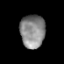
Tissue: prostate
Cell type: T cells
Senescence score: 0.351
Nuclear area (px): 811
Mean DAPI intensity: 135.237